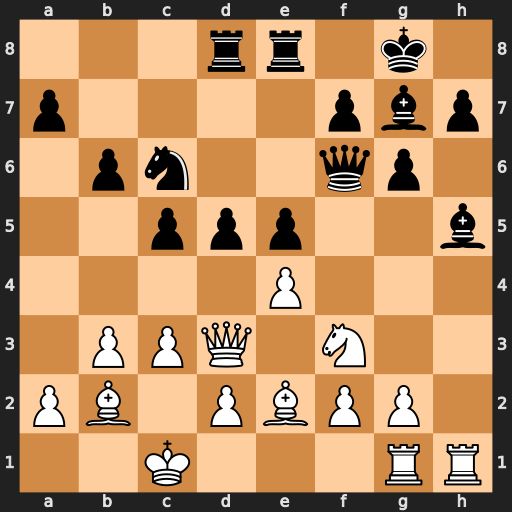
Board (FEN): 3rr1k1/p4pbp/1pn2qp1/2ppp2b/4P3/1PPQ1N2/PB1PBPP1/2K3RR
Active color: w
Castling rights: -
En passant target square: -
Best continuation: g4 Bxg4 Rxg4